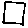
Label: square